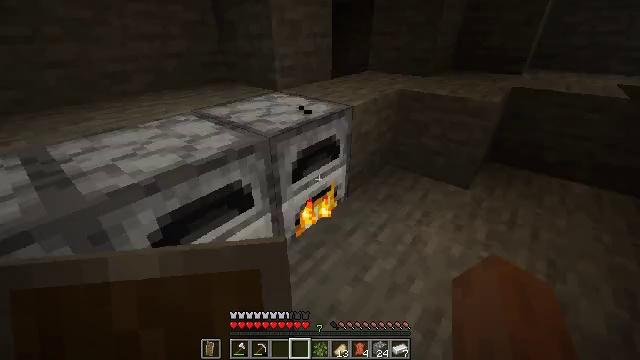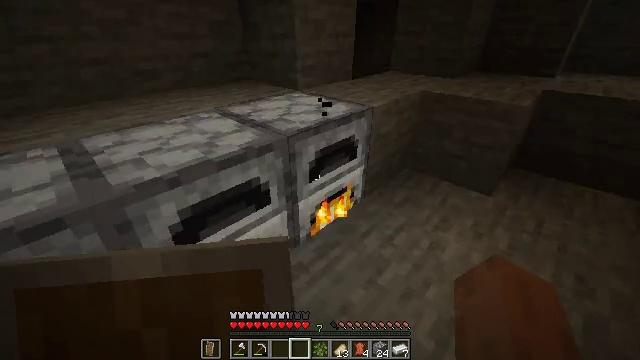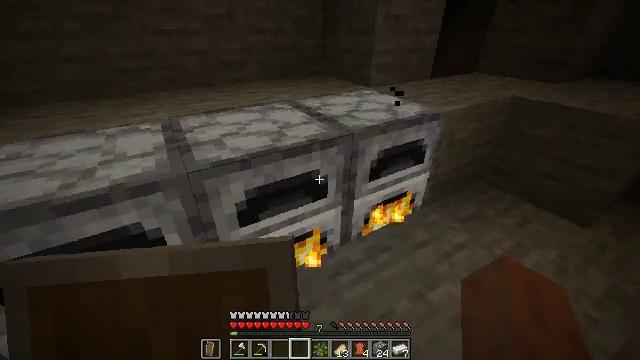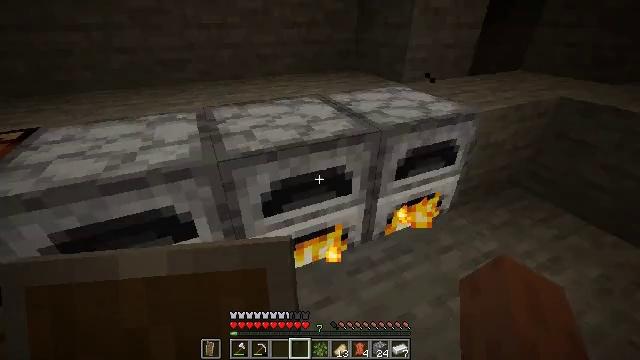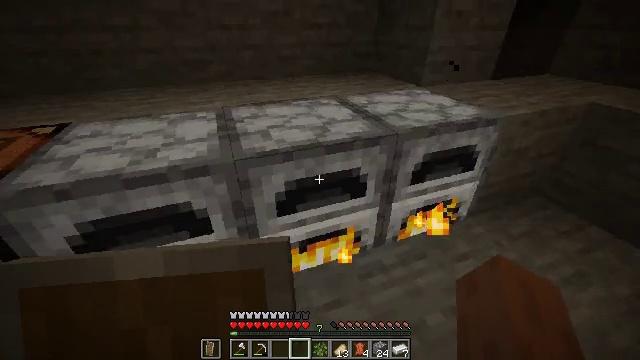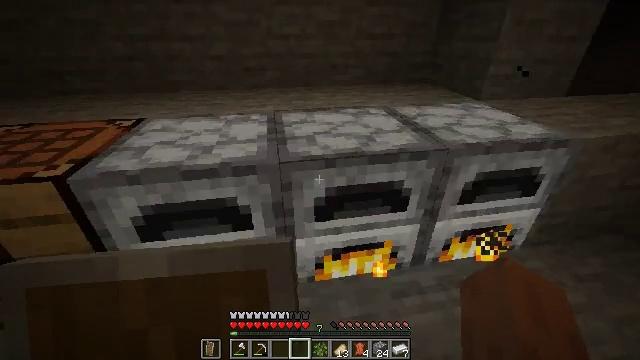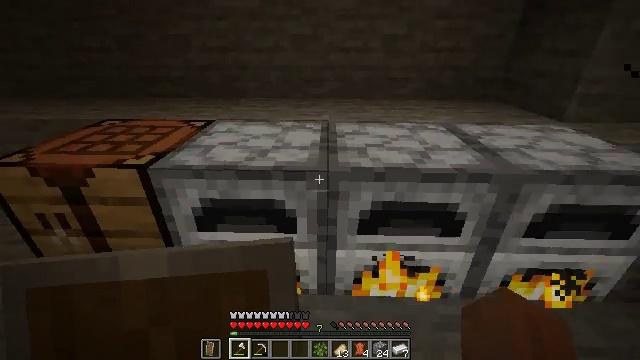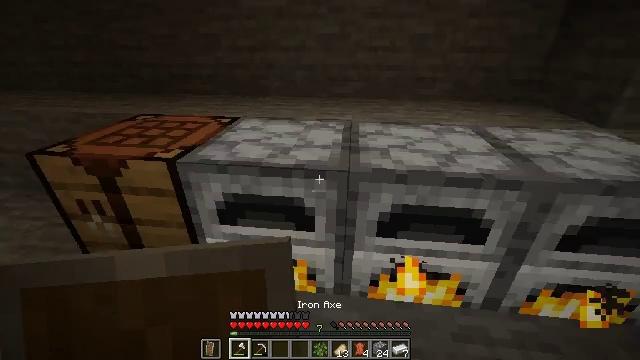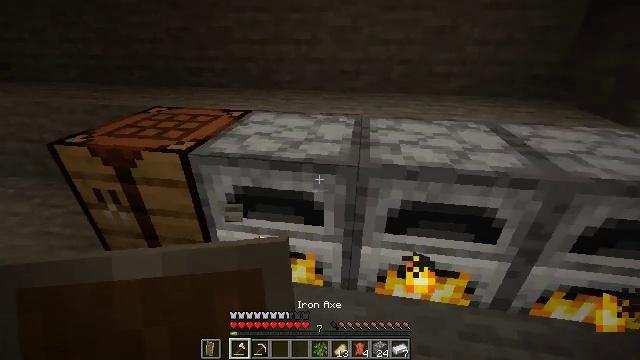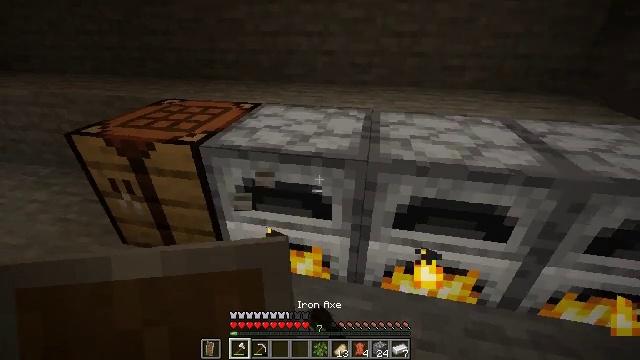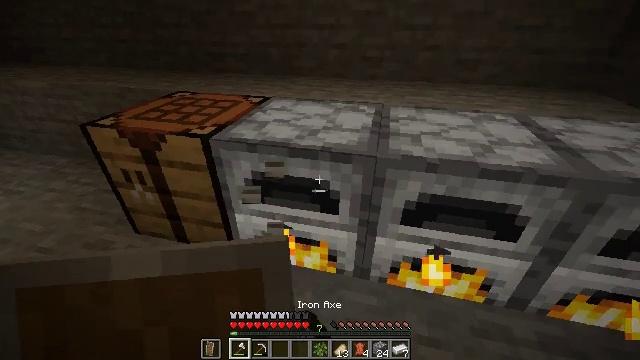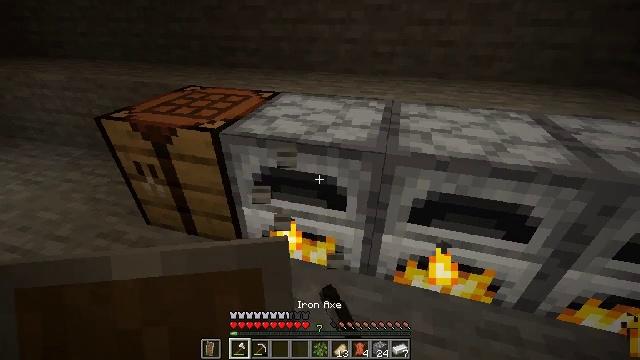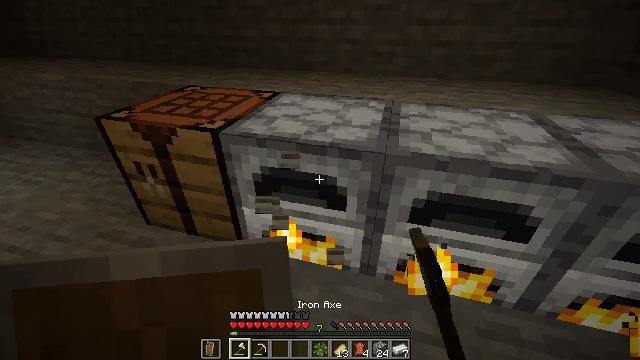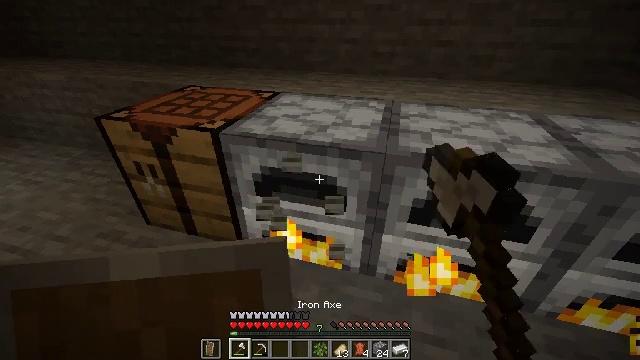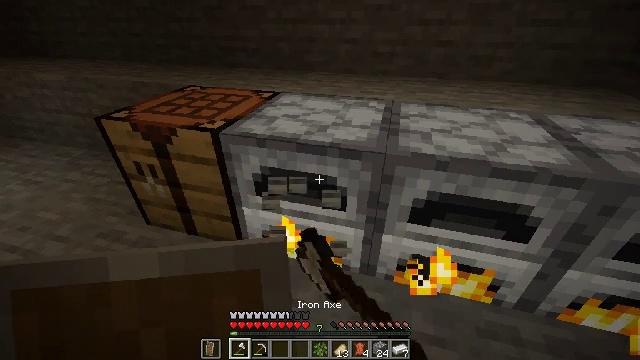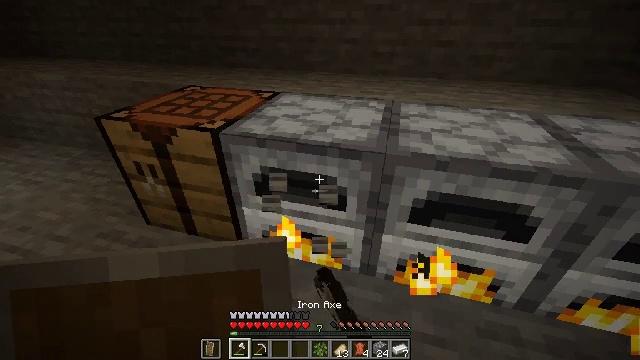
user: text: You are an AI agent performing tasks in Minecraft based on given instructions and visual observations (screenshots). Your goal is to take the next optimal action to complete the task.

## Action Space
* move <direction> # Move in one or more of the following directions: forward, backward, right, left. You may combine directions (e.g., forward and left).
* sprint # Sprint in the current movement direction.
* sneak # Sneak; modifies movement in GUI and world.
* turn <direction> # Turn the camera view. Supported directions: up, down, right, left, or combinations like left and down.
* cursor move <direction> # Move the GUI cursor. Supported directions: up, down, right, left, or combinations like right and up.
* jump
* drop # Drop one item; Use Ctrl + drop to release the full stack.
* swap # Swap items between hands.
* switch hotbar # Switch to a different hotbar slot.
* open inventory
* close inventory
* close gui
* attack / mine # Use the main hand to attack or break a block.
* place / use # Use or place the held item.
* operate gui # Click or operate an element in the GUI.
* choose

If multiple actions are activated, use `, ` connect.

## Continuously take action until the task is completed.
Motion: motion action
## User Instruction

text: Reclaim the furnace for later use.
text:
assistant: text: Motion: turn left, open inventory
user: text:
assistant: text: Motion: turn left, open inventory
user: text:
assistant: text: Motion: turn left and down
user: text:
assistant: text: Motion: turn left
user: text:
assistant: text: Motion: turn left and up
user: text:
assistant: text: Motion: turn left and up, switch to hotbar 1
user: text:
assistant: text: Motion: turn left, switch to hotbar 1
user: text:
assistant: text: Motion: turn left and down, attack / mine
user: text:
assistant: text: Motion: turn left and down, attack / mine
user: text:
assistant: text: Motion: turn left and down, attack / mine
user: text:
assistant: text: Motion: turn left, attack / mine
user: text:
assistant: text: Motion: attack / mine
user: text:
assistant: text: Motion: attack / mine
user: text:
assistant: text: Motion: attack / mine
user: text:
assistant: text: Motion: attack / mine
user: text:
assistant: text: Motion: attack / mine
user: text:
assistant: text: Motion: attack / mine
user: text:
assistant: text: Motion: attack / mine
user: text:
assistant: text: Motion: attack / mine
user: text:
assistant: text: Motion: attack / mine
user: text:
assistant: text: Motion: attack / mine
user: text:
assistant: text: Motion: attack / mine, switch to hotbar 2
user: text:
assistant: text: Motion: attack / mine, switch to hotbar 2
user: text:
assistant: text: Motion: attack / mine, switch to hotbar 2
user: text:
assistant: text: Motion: attack / mine
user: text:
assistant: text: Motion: attack / mine
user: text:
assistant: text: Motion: attack / mine
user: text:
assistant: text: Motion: attack / mine
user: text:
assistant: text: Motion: attack / mine
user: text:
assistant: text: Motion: attack / mine